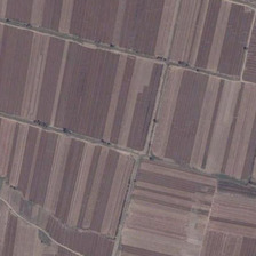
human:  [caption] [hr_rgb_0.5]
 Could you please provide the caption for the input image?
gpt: This is a piece of land.

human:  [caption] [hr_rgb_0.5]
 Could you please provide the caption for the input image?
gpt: Brown and light brown.

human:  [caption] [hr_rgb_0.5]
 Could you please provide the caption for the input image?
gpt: It's brown and light brown.

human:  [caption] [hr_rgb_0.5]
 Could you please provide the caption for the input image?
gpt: is light brown and brown.

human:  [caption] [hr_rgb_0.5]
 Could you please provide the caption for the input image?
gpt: This is a piece of land.